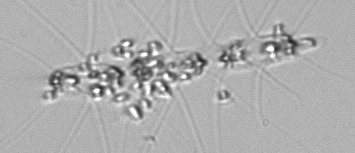
Label: Chaetoceros_didymus_TAG_external_flagellate